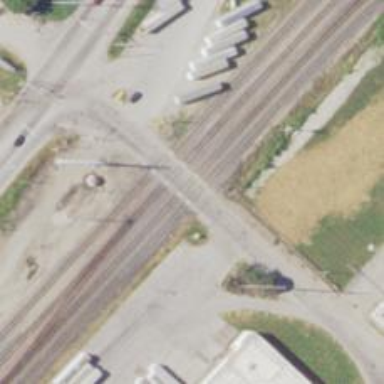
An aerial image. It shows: Level crossing along the railway.